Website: bh-photo
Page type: order-tracking
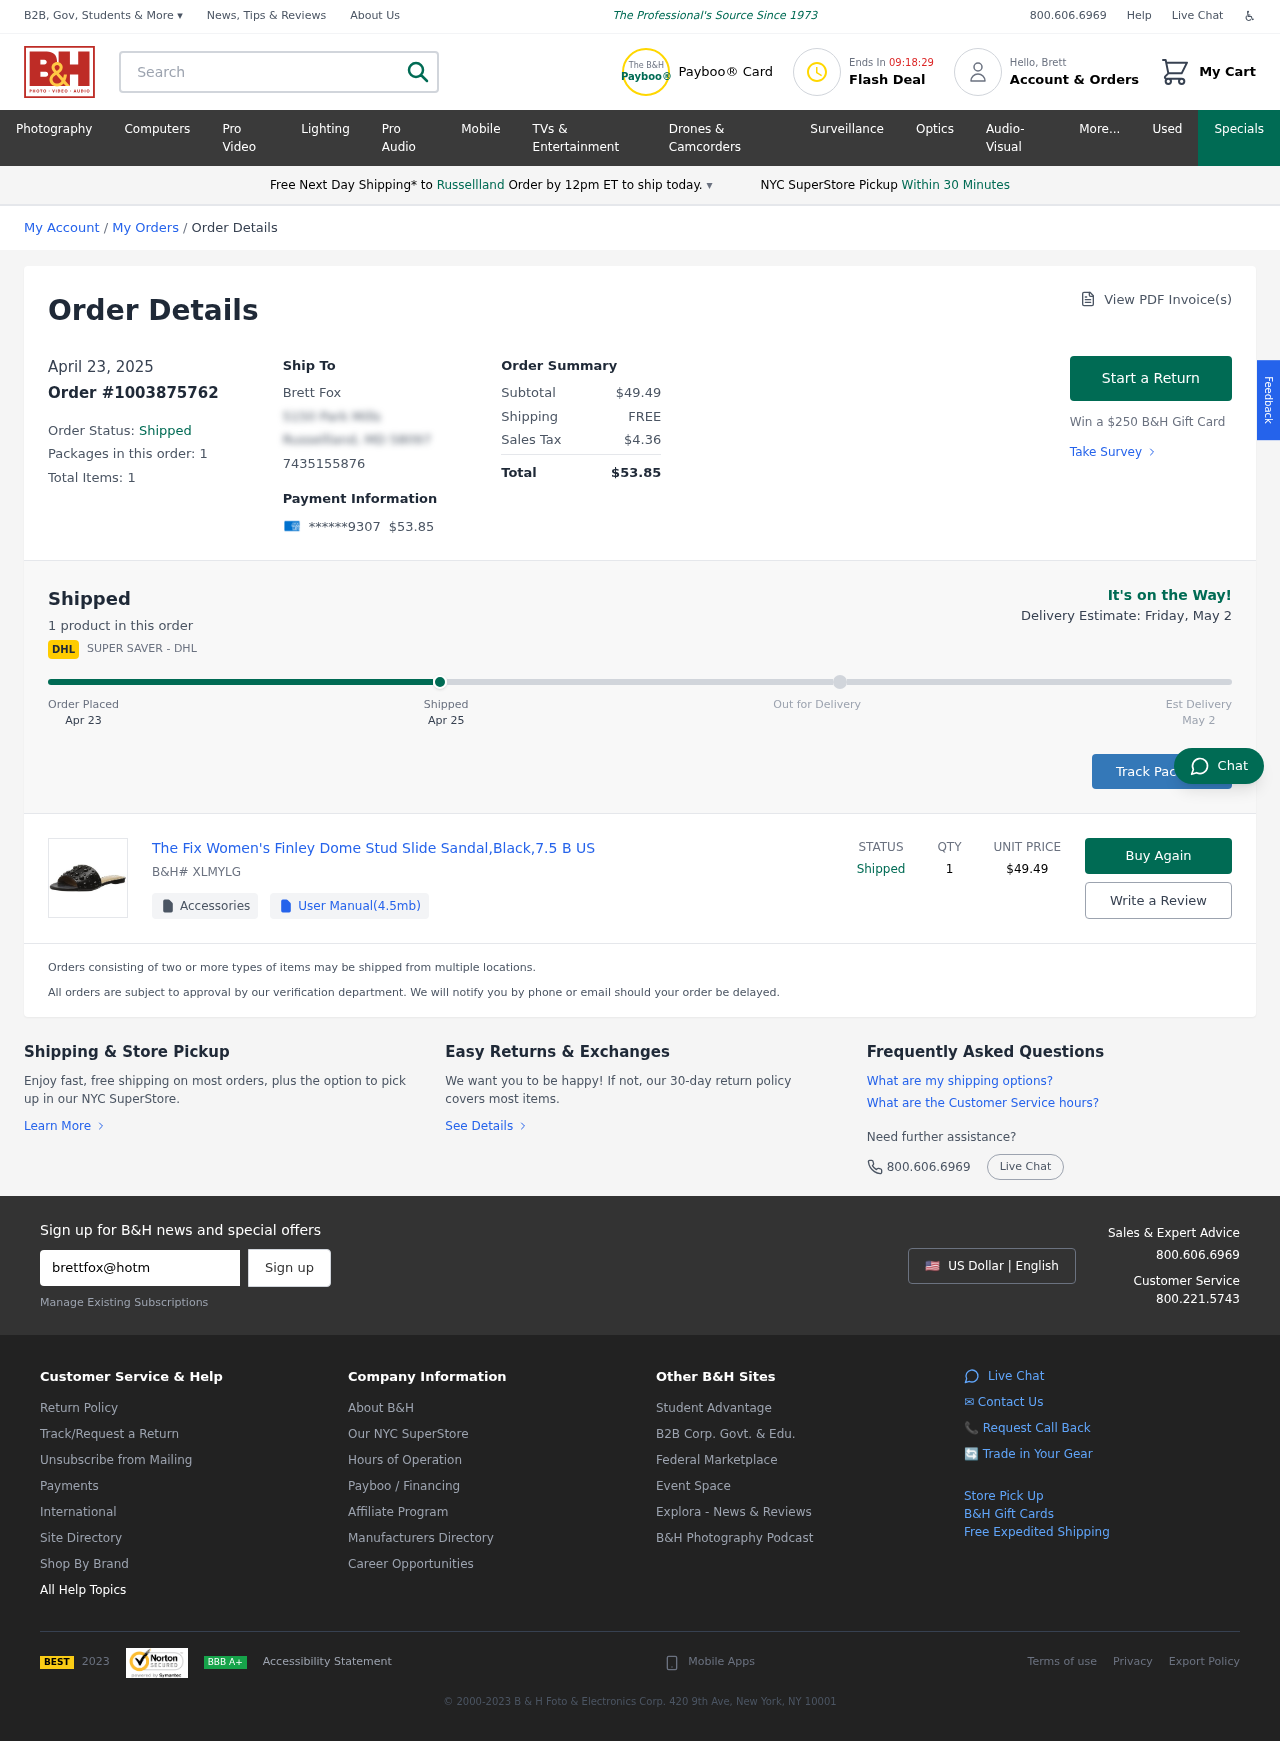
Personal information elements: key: PII_CARD_LAST4
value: ******9307
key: PII_CITY
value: Russellland
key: PII_EMAIL
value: brettfox@hotmail.com
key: PII_FIRSTNAME
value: Brett
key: PII_FULLNAME
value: Brett Fox
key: PII_PHONE
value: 7435155876
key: PII_STREET
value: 5150 Park Mills
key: PII_CITY_STATE_ZIP
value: Russellland, MD 58097
Product elements: key: PRODUCT1_NAME
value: The Fix Women's Finley Dome Stud Slide Sandal,Black,7.5 B US
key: PRODUCT1_PRICE
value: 49.49
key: PRODUCT1_QUANTITY
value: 1
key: PRODUCT1_SKU
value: XLMYLG
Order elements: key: ORDER_DATE
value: Apr 23
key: ORDER_DATE
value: April 23, 2025
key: ORDER_ID
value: Order #1003875762
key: ORDER_NUM_PACKAGES
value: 1
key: ORDER_NUM_ITEMS
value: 1
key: ORDER_NUM_ITEMS
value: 1 product
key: ORDER_TOTAL
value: $53.85
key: ORDER_SUBTOTAL
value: $49.49
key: ORDER_SHIPPING_COST
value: FREE
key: ORDER_TAX
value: $4.36
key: ORDER_DELIVERY_DATE
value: May 2
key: ORDER_DELIVERY_DATE
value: Delivery Estimate: Friday, May 2
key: ORDER_SHIPPING_DATE
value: Apr 25
Search elements: key: HEADER_SEARCH
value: Search